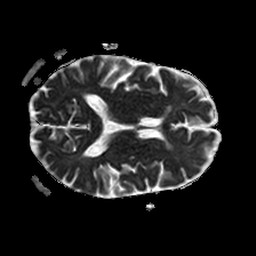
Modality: ADC
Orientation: axial
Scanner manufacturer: philips
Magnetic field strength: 1.5 T
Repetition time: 3.139 s
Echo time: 0.06922 s